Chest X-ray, PA view. Patient: 49 years old, sex M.
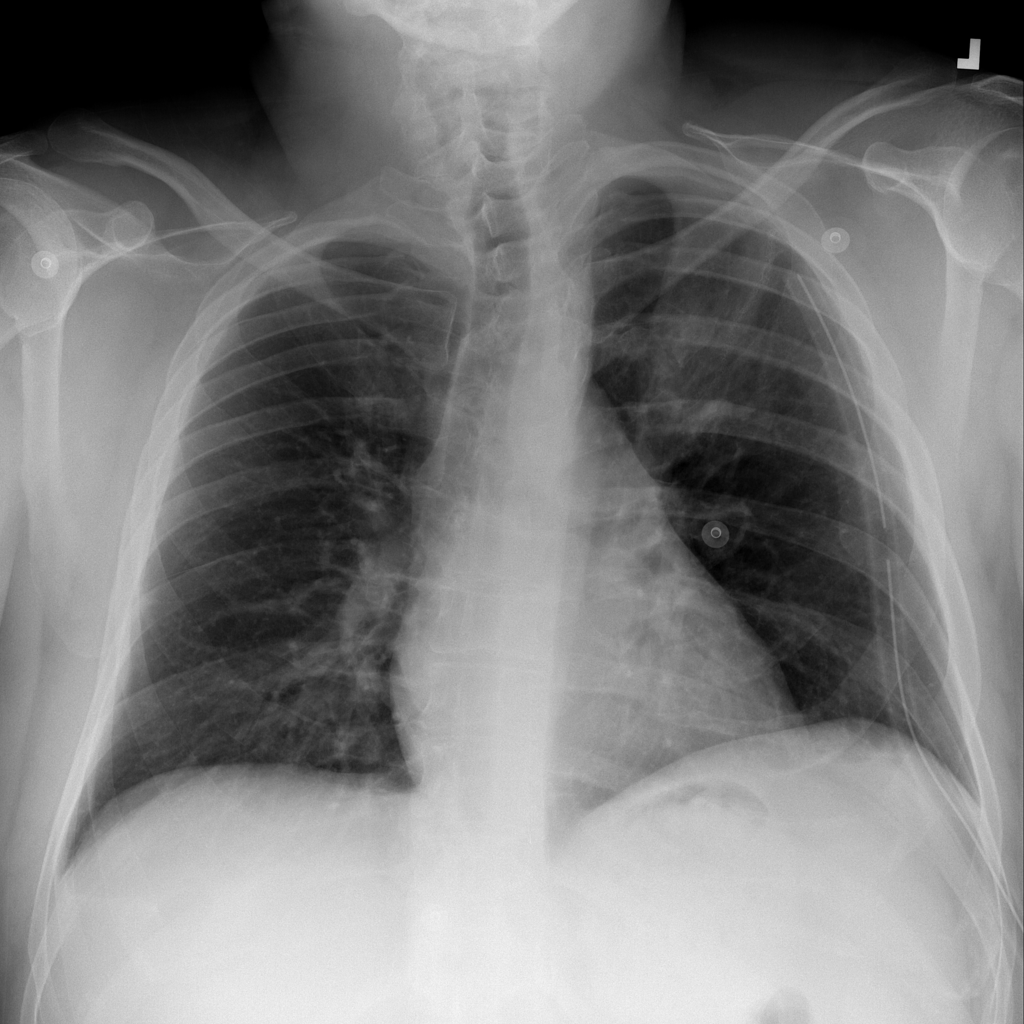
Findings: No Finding